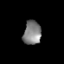
Tissue: lung
Cell type: Others
Senescence score: 0.2018
Nuclear area (px): 415
Mean DAPI intensity: 129.961